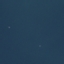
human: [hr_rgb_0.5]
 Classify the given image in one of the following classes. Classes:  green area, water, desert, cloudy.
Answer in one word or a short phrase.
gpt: water